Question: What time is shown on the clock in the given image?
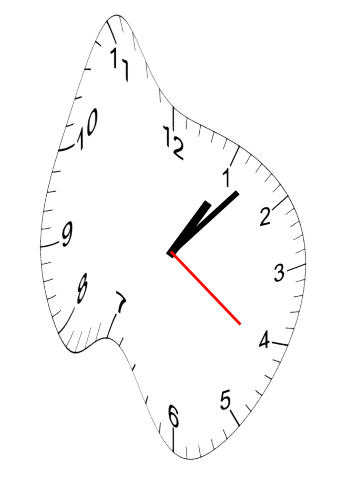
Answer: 01:07:21